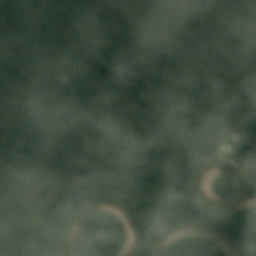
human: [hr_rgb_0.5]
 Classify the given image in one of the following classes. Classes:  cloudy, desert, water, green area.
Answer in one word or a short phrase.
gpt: cloudy